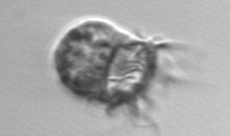
Label: Leegaardiella_ovalis